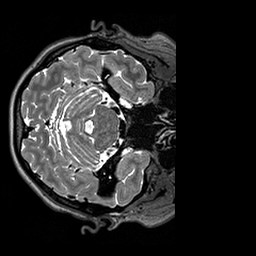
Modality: T2w
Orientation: axial
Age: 24
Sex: female
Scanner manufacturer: siemens
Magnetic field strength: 3 T
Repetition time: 3.2 s
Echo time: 0.408 s